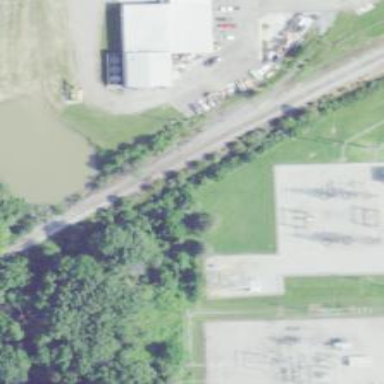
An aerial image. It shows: Power substation surrounded by fence.